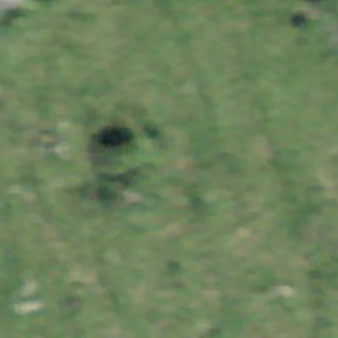
Label: other